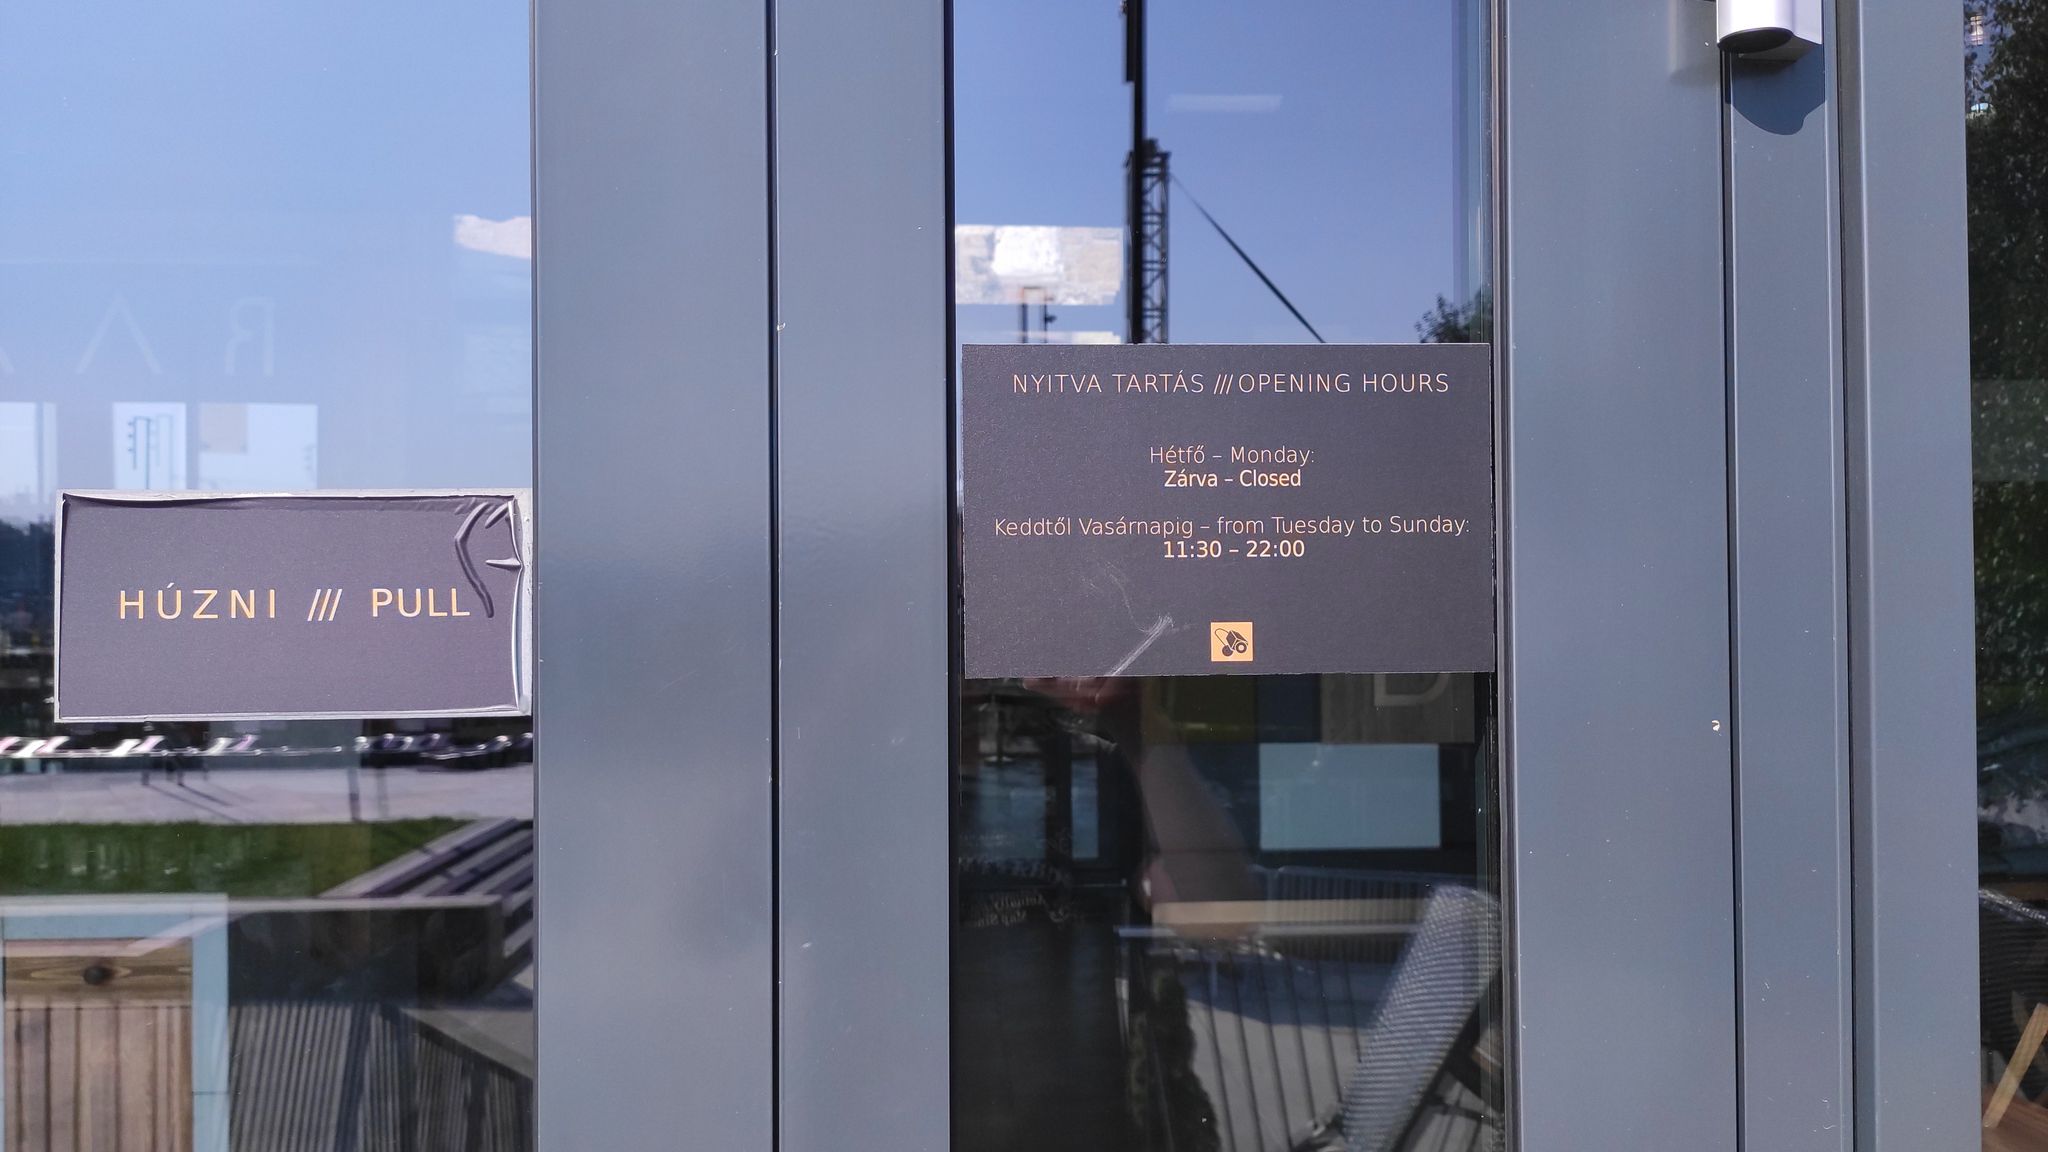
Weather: clear
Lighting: day
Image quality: good
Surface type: walking surface
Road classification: road
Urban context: urban centre
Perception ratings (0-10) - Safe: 3.24, Lively: 6.02, Beautiful: 4.96, Boring: 8.8, Depressing: 1.74, Wealthy: 3.63